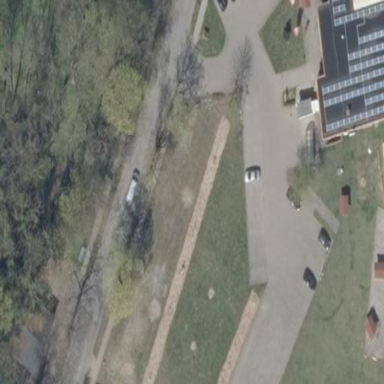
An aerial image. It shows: Parking area with surface.